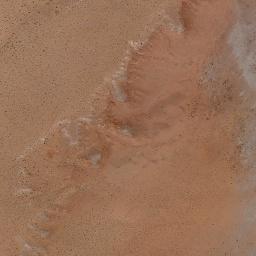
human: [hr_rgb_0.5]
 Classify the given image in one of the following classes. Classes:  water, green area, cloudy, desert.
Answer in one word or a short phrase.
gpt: desert